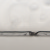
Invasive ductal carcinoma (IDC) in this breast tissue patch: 0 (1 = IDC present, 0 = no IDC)